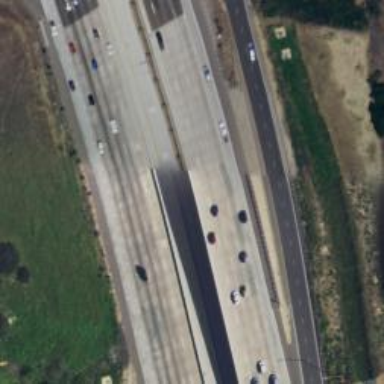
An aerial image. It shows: Motorway.